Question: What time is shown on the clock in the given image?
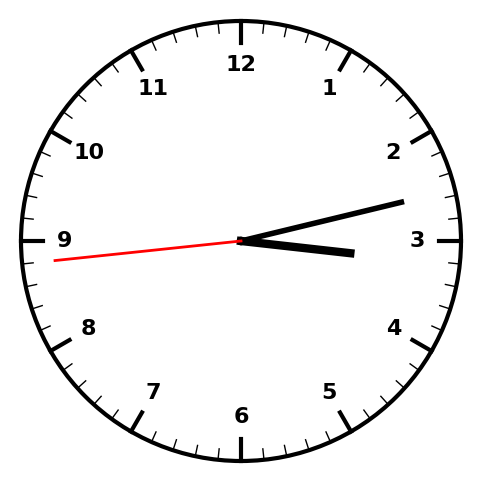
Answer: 03:12:44